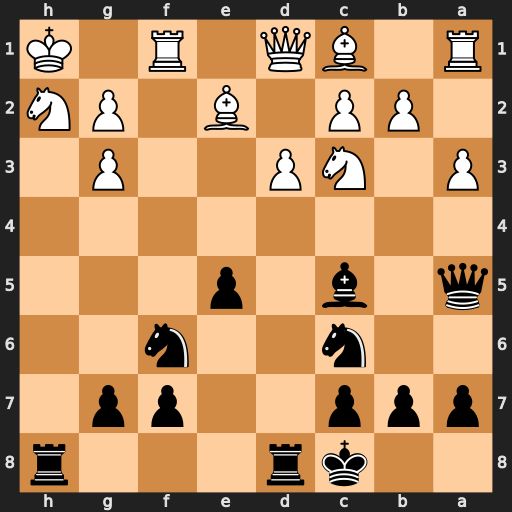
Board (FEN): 2kr3r/ppp2pp1/2n2n2/q1b1p3/8/P1NP2P1/1PP1B1PN/R1BQ1R1K
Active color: b
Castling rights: -
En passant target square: -
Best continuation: Rxh2+ Kxh2 Rh8+ Bh5 Rxh5+ Qxh5 Nxh5